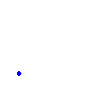
Particle: pion